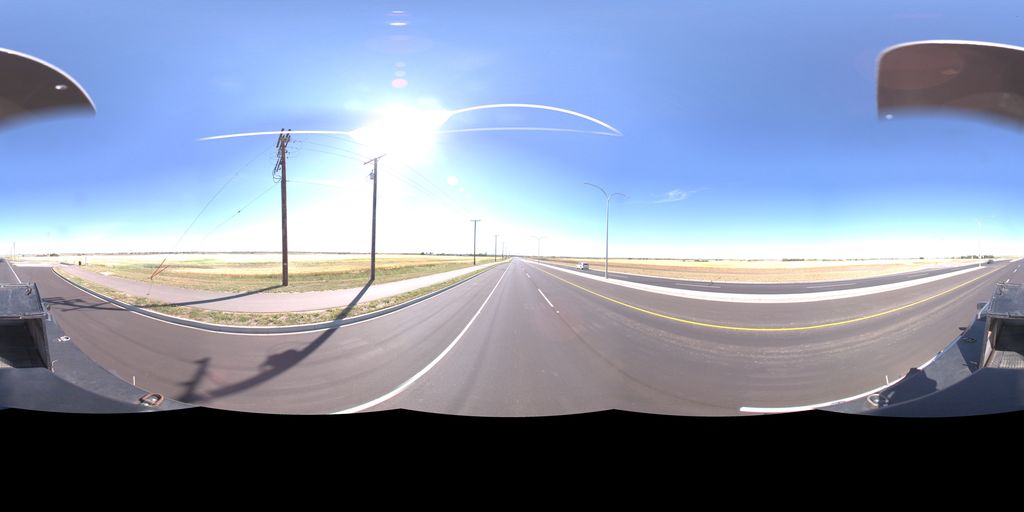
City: saskatoon